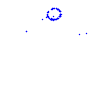
Particle: kaon